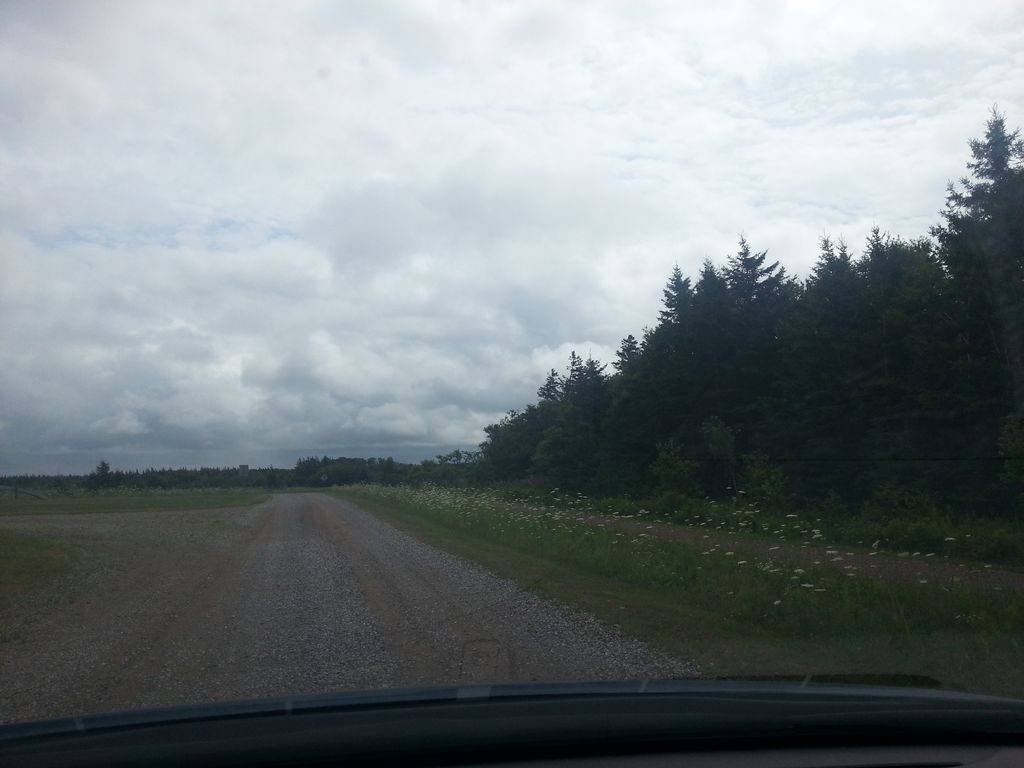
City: charlottetown